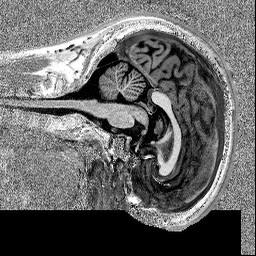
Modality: MP2RAGE
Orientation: sagittal
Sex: male